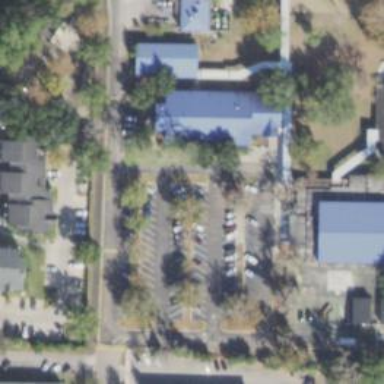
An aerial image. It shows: Parking space.